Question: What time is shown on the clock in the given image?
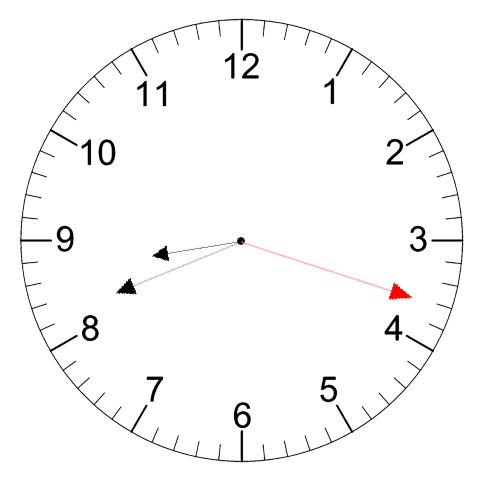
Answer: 08:41:18